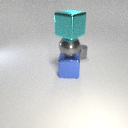
large cyan metal cube above large gray metal sphere